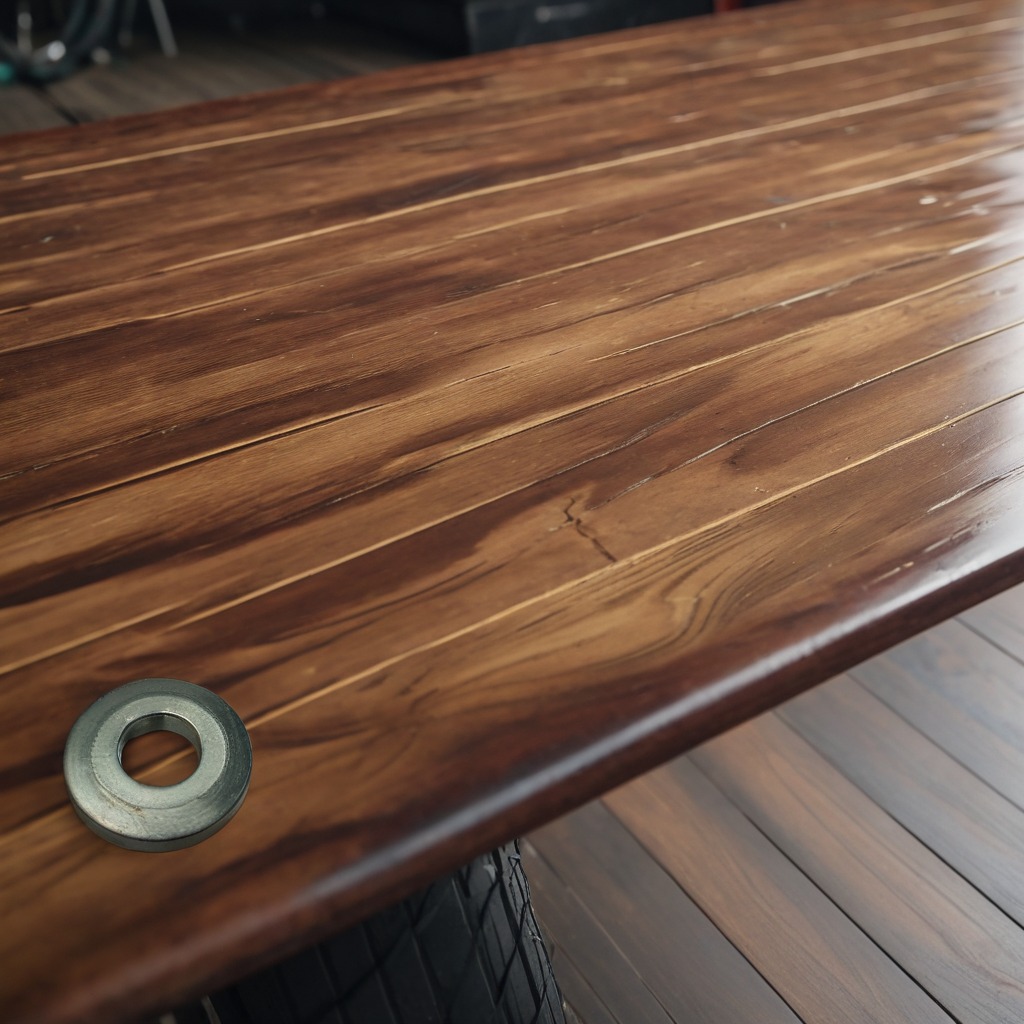
A flat metal washer lies on the oil-spilled wooden table in a vintage motorcycle garage.